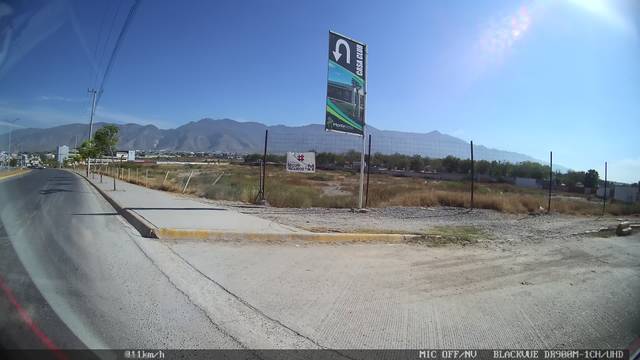
Region: Mexico
Coordinates: 25.411, -100.963